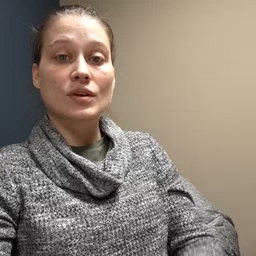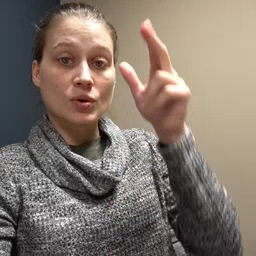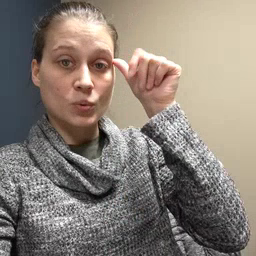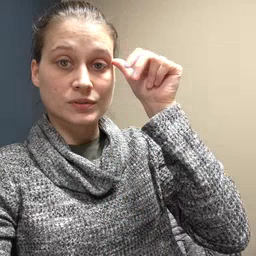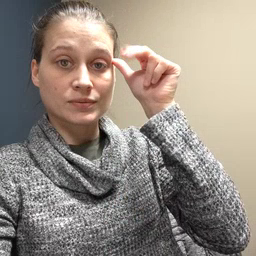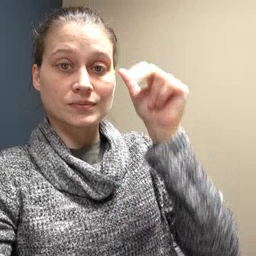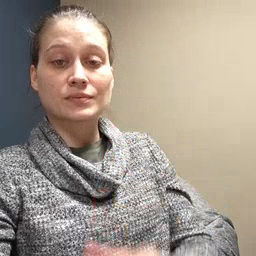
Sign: horse